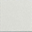
Piece: xx